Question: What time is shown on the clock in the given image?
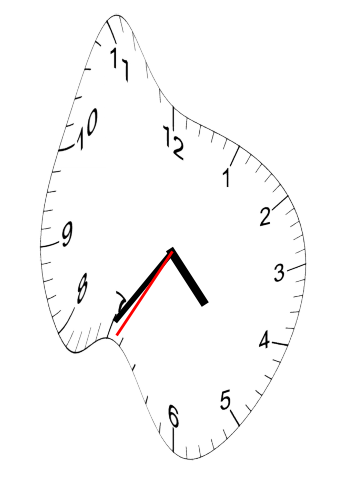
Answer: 04:35:35